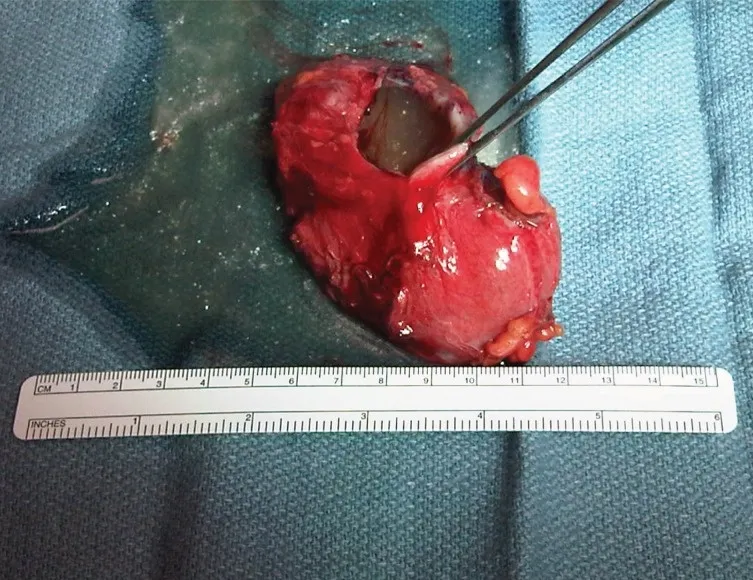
Pathological appearance of a gastric duplication cyst with associated mucinous fluid.
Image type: medical_photograph (other_medical_photograph)